Question: This is how my Xcode project is structured.

To access the 'bs-better@2x.png' file, I can use the following code:
'''
UIImage *cellIcon = [UIImage imageNamed:@"bs-better"];
'''
This already works. However, for readability sake, I would like it if there's a way to include the grouping path in the code, something like:
'''
UIImage *cellIcon = [UIImage imageNamed:@"Assets/Icons/bs/bs-better"];
'''
Is this possible?
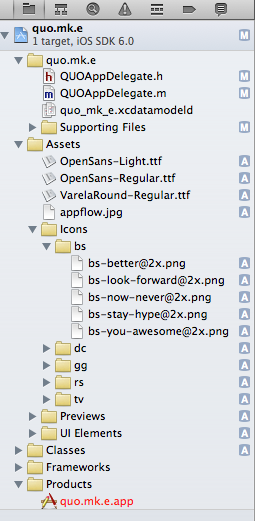
Answer: Yes it is possible, for this you need to create physical directory rather then logical
You have to add directory with "create folder references for any added folders" rather then "Create group for any added folders" so it will generate physical directory like "Example Directory" in below image, so it must be access by proper path.